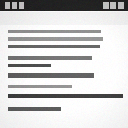
Screen state: on